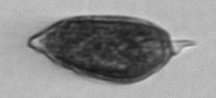
Label: Prorocentrum_micans